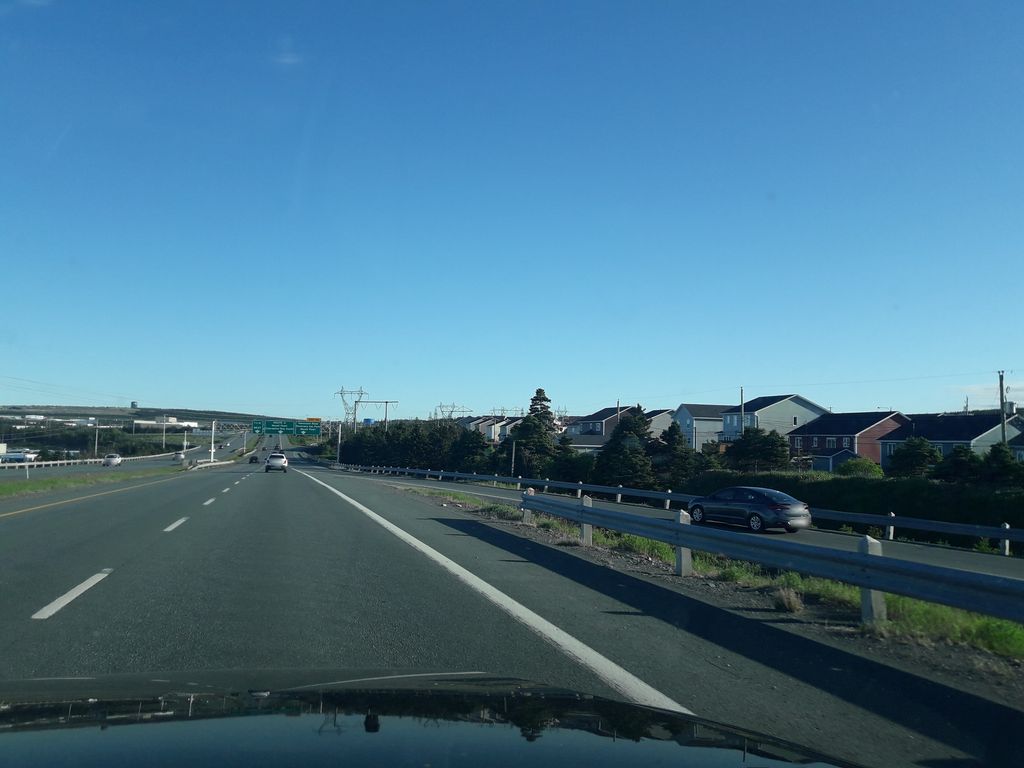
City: st_johns